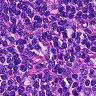
Metastatic tissue present: no